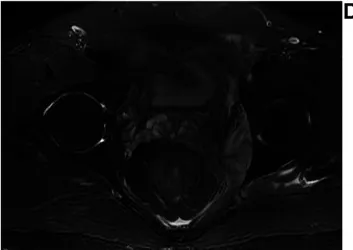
Axial T2WI.
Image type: radiology (mri)